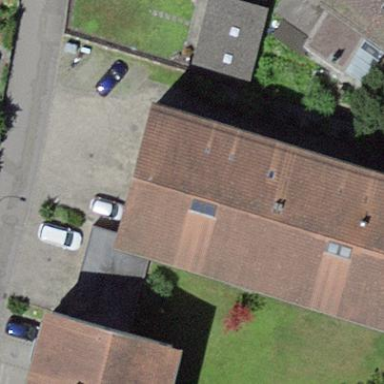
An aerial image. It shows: Building with tiled roof.